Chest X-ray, AP view. Patient: 17 years old, sex M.
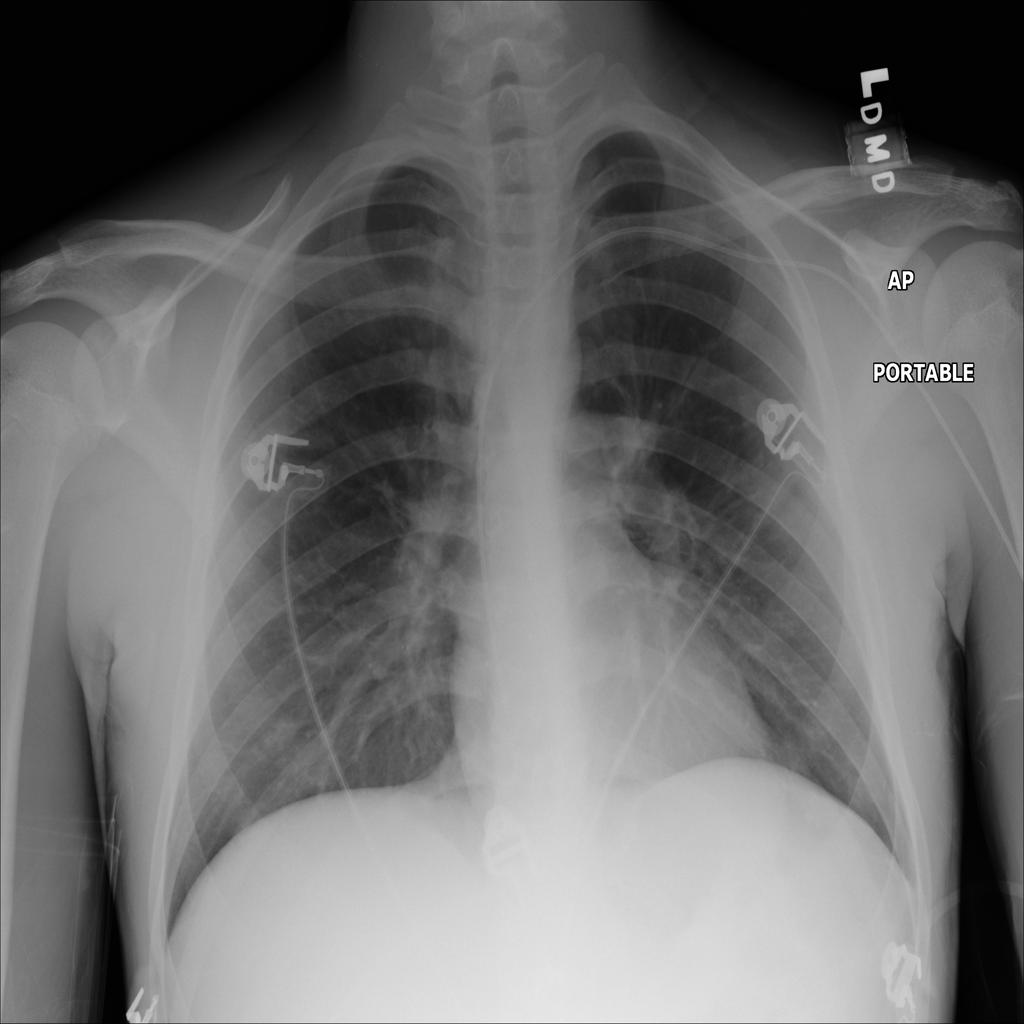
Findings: No Finding